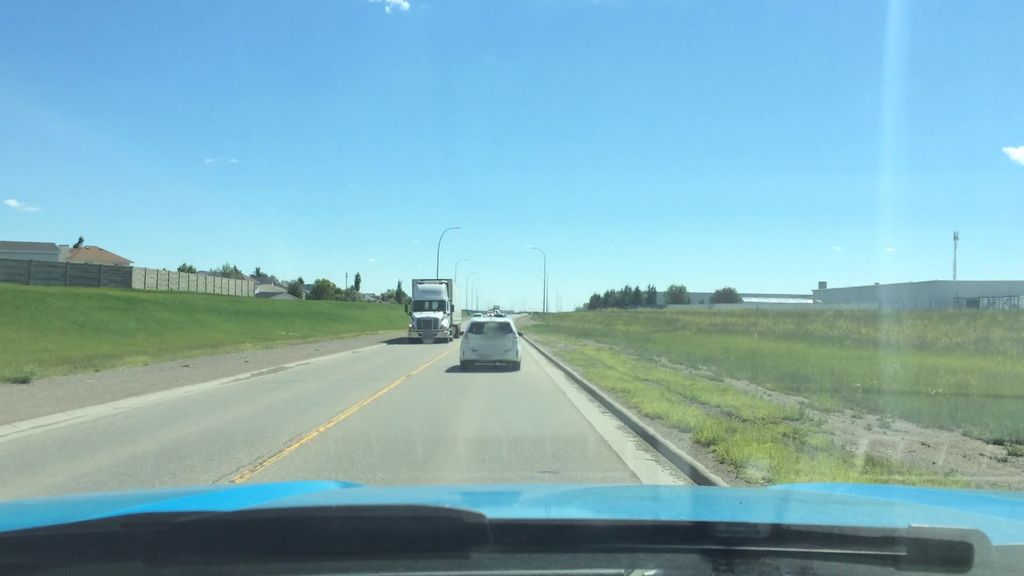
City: calgary